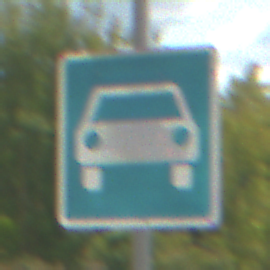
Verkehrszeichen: Kraftfahrstrasse
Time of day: Midday
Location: Outdoor (Suburban)
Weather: PartlyCloudy
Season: Summer
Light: Natural